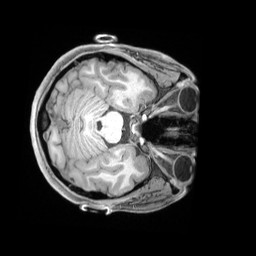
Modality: T1w
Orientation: axial
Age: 20
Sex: female
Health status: ill
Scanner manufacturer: siemens
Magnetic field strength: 3 T
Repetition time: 2.2 s
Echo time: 0.00218 s